Question: I'm doing a custom style for the action bar in my application. I've changed action bar to the blue background and white text that I wanted, and that works fine. However the area around the app's title and icon, which I think is the transparent region, is showing the general theme background instead of the action bar background. So instead of the transparency 'falling through' to the action bar, it's falling through to the base background.
Here's an image that displays the problem (I've changed the theme background to red to highlight the issue).

How can I resolve this?
Here's my styles.xml file:
'''
<resources>
<style name="MyTheme" parent="@style/Theme.AppCompat">
<item name="android:background">#FF0000</item>
<item name="android:textColor">@color/cp_text</item>
<item name="android:actionBarStyle">@style/CustomActionBar</item>
<item name="android:actionButtonStyle">@style/CustomActionBarButton</item>
<item name="android:actionModeBackground">@color/cp_titlebar_background</item>
</style>
<style name="CustomActionBar" parent="@style/Widget.AppCompat.ActionBar">
<item name="android:background">@color/cp_titlebar_background</item>
<item name="android:textColor">@color/cp_text</item>
<item name="android:titleTextStyle">@style/CPTitleTextStyle</item>
</style>
<style name="CPTitleTextStyle" parent="@style/TextAppearance.AppCompat.Widget.ActionBar.Title">
<item name="android:textColor">@color/cp_text</item>
<item name="android:background">@color/cp_titlebar_background</item>
</style>
<style name="CustomActionBarButton" parent="@android:style/Widget.ActionButton">
<item name="android:background">@color/cp_titlebar_background</item>
</style>
</resources>
'''
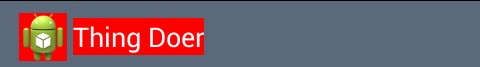
Answer: By setting '<item name="android:background">#FF0000</item>' on your base theme, all views and widgets will use this value for their background.
If you are wanting to set the background colour for activities in your theme, then use the android:windowBackground attribute instead of background.